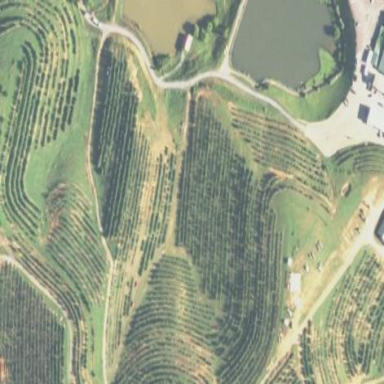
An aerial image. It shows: Orchard.